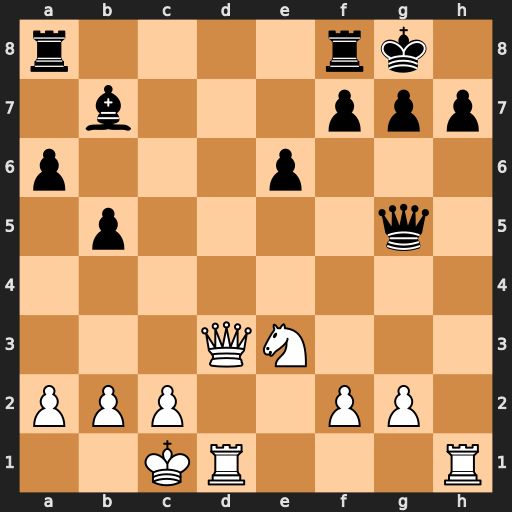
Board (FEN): r4rk1/1b3ppp/p3p3/1p4q1/8/3QN3/PPP2PP1/2KR3R
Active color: w
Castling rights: -
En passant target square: -
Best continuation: Qxh7#